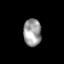
Tissue: skin
Cell type: Epithelial cells
Senescence score: 0.2204
Nuclear area (px): 478
Mean DAPI intensity: 157.161